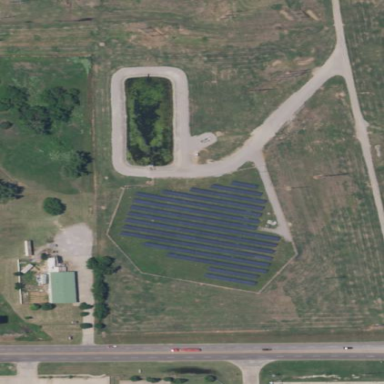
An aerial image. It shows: Solar power plant with photovoltaic technology generating electricity. The plant is enclosed by fence.